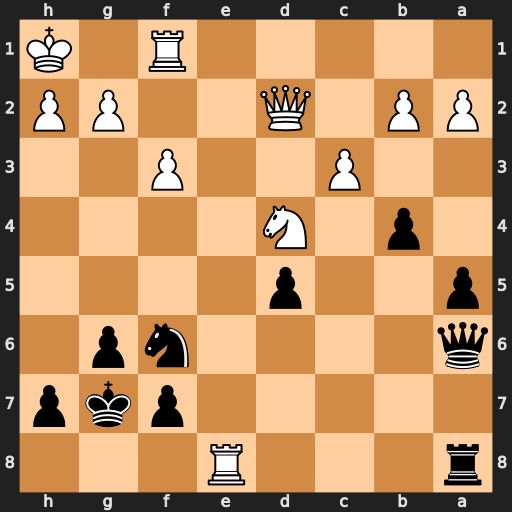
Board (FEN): r3R3/5pkp/q4np1/p2p4/1p1N4/2P2P2/PP1Q2PP/5R1K
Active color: b
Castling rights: -
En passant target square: -
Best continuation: Qxf1#